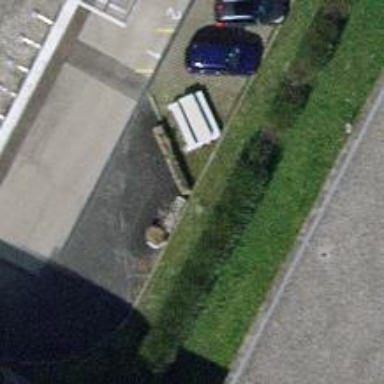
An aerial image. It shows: Picnic table made of concrete on leisure land.